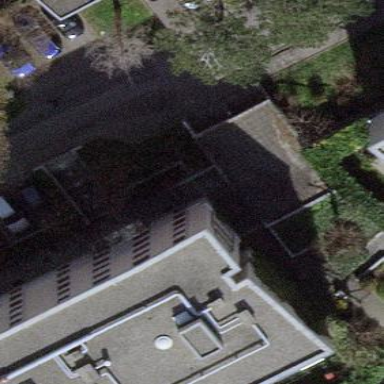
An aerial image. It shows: View of roof of building.